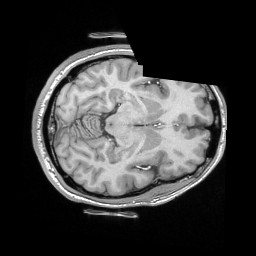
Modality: T1w
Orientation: axial